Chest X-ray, PA view. Patient: 28 years old, sex M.
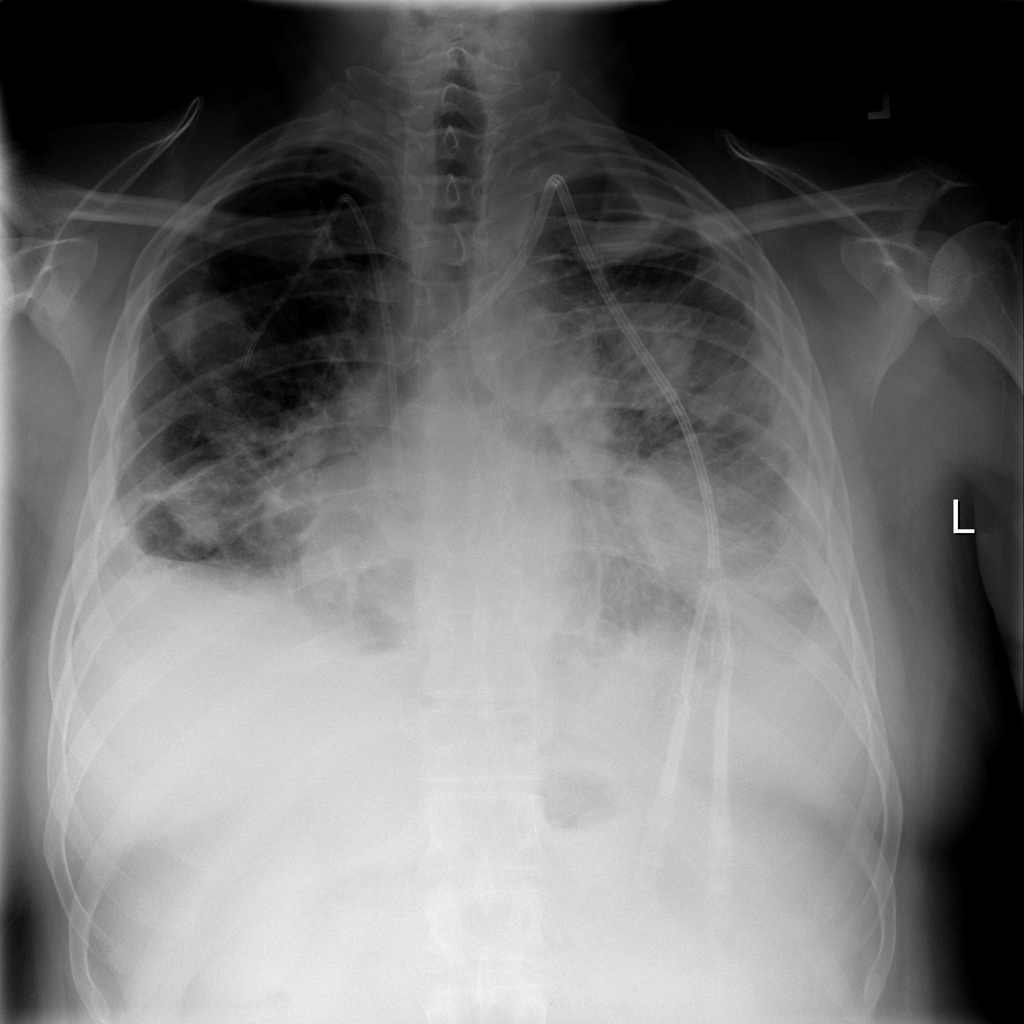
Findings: Consolidation, Effusion, Mass